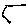
Label: hexagon